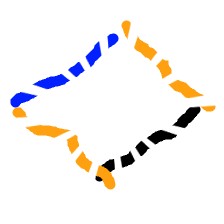
Shape: rhombus